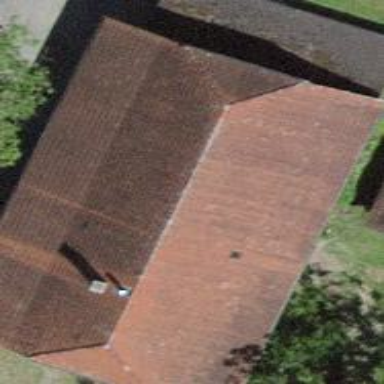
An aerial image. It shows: Farm building.